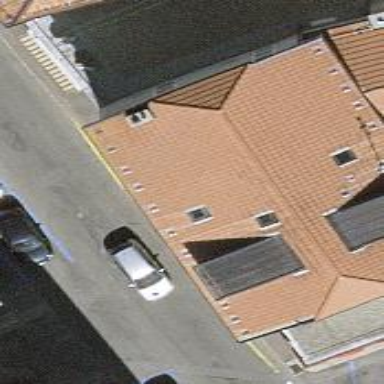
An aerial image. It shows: Bakery.